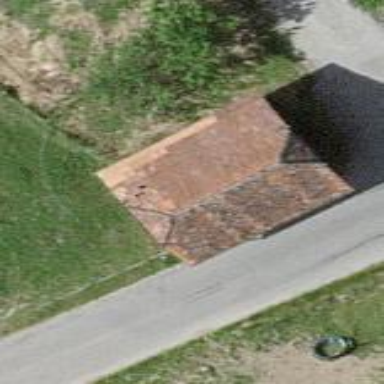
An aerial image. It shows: Rural barn.